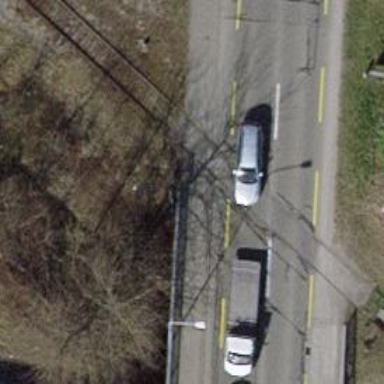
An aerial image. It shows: Railway crossing.